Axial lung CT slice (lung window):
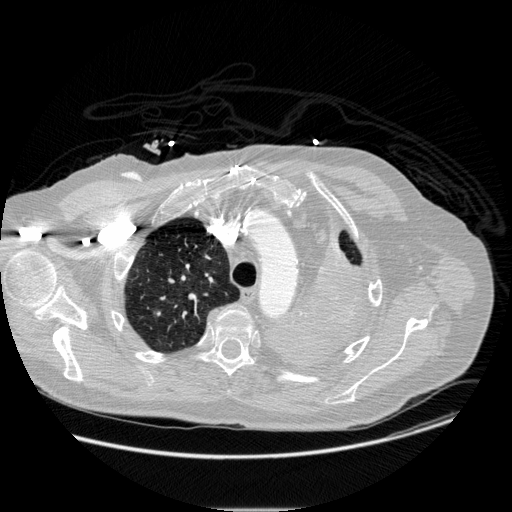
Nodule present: no